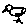
Label: bird